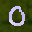
Label: 0